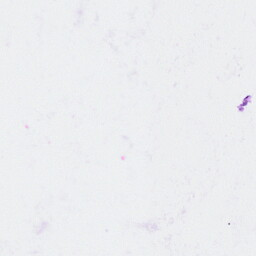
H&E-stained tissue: Breast